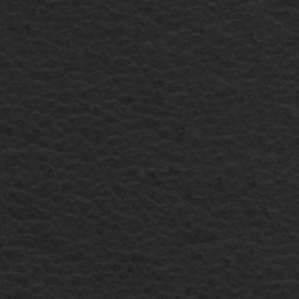
Label: frost